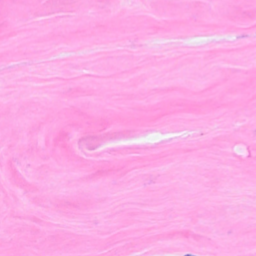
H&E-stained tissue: Breast